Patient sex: M
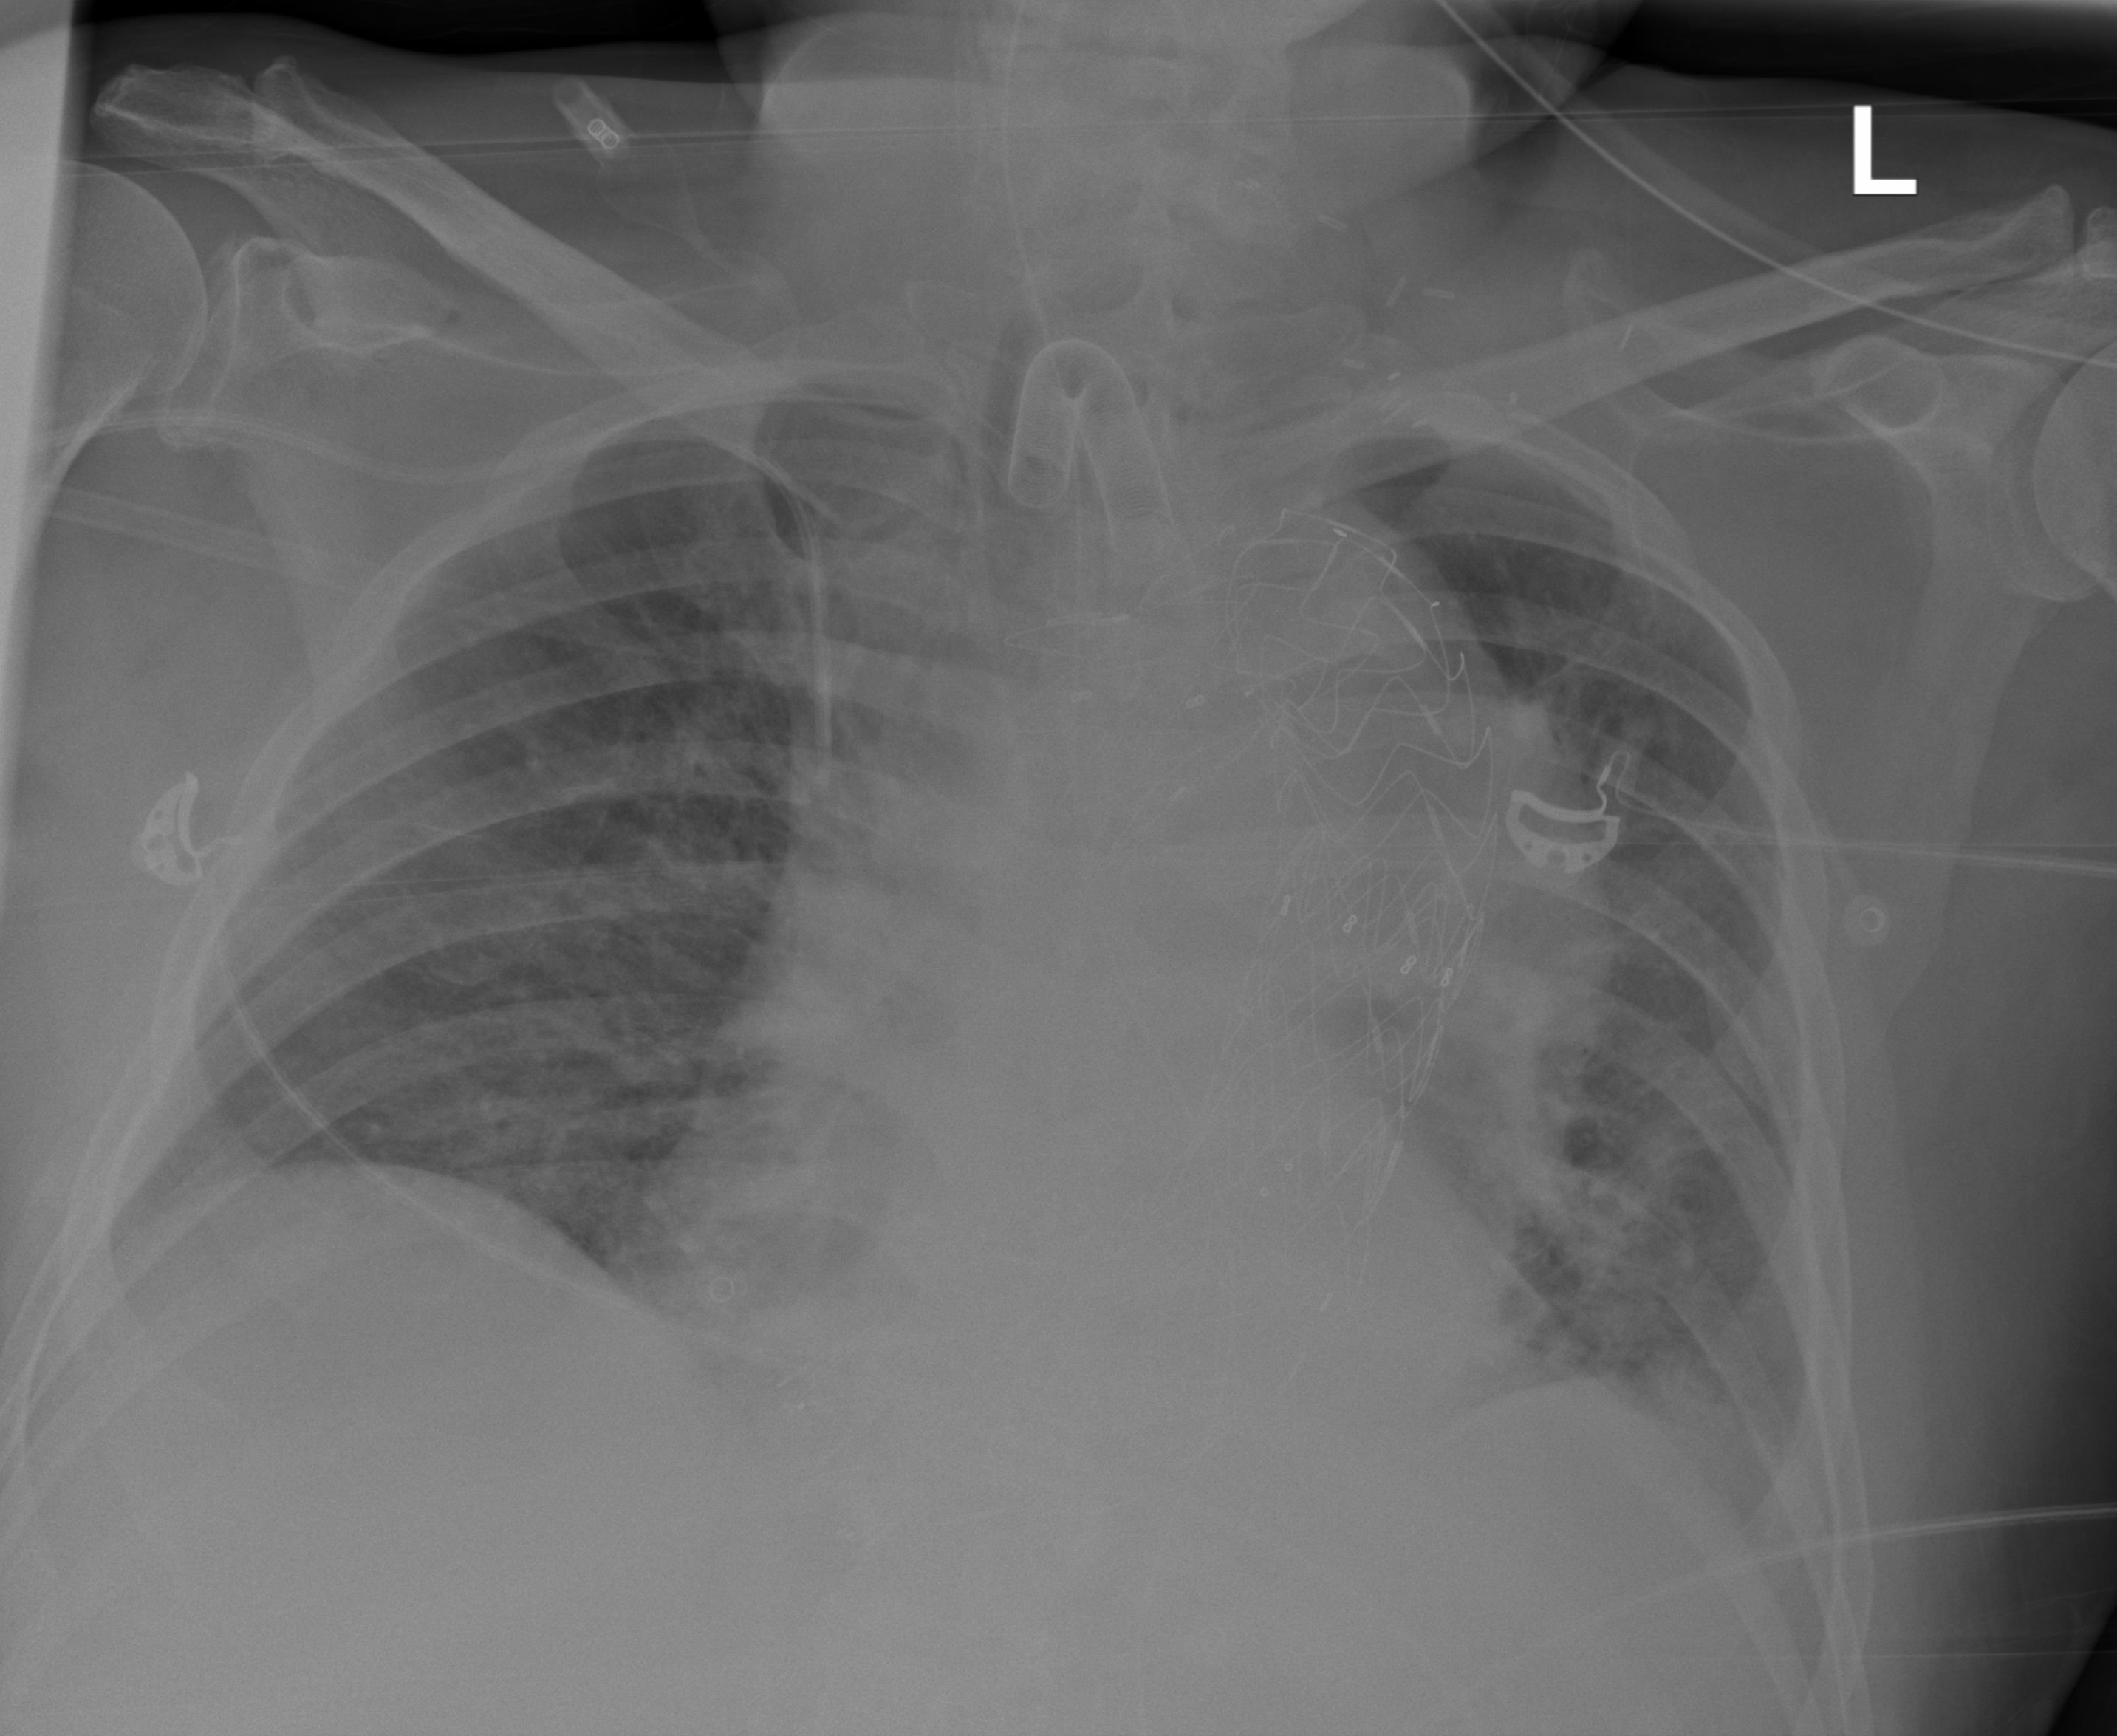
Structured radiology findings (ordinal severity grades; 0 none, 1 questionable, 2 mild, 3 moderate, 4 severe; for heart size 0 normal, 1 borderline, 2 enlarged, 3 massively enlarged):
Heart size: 2
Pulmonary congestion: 2
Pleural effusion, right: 0
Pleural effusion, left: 2
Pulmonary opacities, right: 2
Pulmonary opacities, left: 2
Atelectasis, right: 2
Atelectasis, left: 3